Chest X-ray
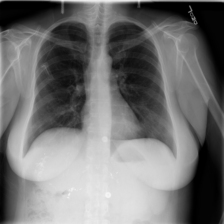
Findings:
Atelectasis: negative
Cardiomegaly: negative
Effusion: negative
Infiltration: positive
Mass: negative
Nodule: negative
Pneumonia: negative
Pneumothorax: negative
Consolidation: negative
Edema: negative
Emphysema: negative
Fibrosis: negative
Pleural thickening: negative
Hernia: negative